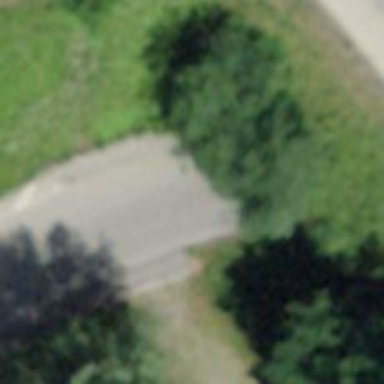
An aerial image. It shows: Unclassified road passing through tunnel with asphalt surface.